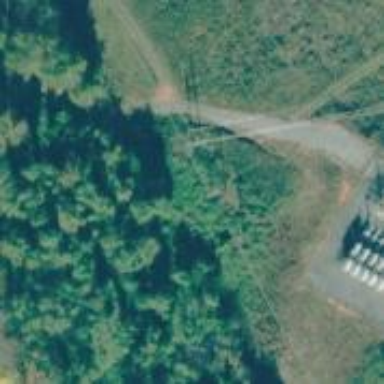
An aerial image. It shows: Power pole.